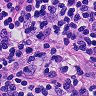
Metastatic tissue present: no